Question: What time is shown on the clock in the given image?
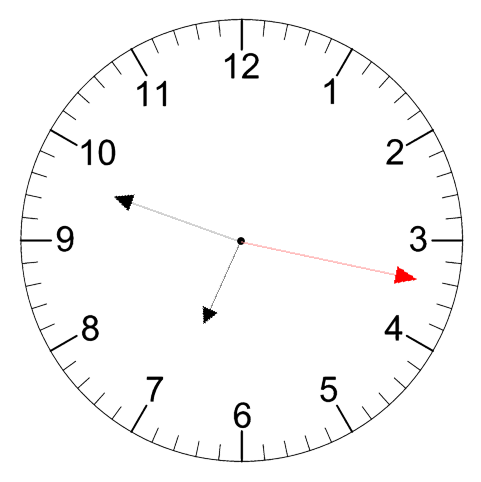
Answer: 06:48:17